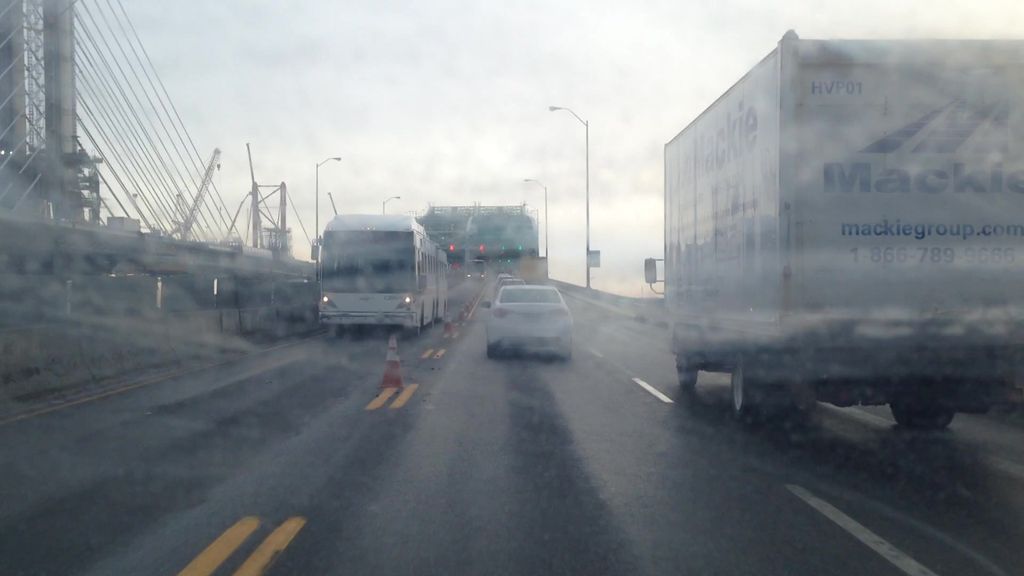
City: montreal